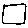
Label: square